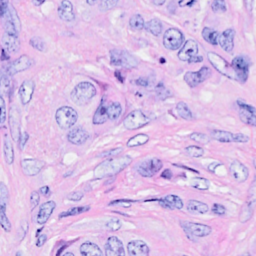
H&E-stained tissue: Breast